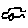
Label: car